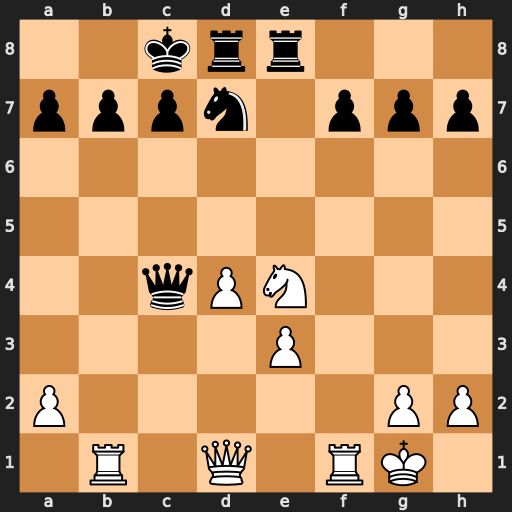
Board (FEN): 2krr3/pppn1ppp/8/8/2qPN3/4P3/P5PP/1R1Q1RK1
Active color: w
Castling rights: -
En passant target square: -
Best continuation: Nd6+ cxd6 Rc1